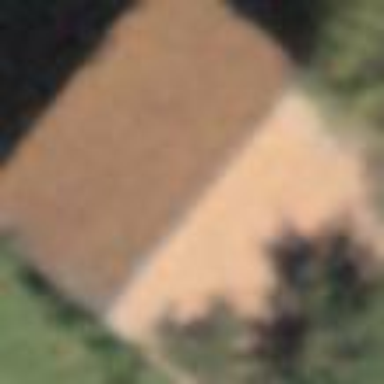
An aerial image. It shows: Rural barn.